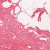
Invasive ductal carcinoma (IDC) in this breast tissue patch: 0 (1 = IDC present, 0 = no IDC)